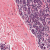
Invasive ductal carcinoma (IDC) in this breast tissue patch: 0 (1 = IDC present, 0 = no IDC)